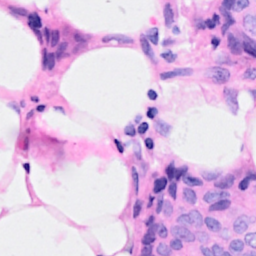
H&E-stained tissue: Breast